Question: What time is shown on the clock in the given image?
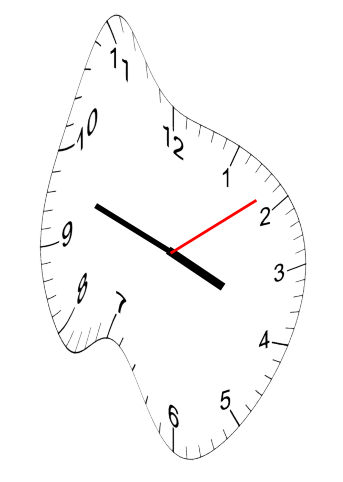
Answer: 03:48:09